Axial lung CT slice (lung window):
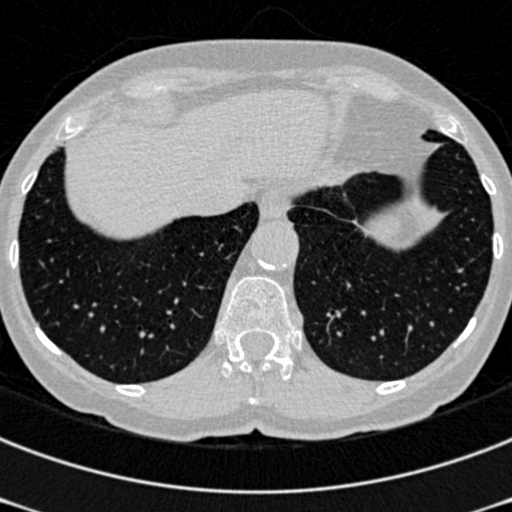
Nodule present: no